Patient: sex M, age 22
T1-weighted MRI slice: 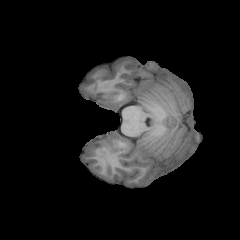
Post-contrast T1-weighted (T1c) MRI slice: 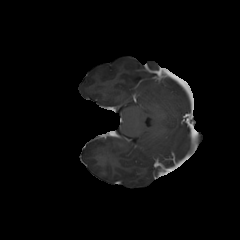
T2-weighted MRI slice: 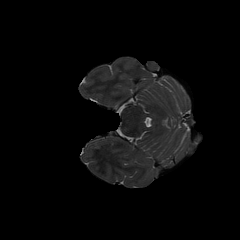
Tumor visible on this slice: no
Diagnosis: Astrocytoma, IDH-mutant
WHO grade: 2